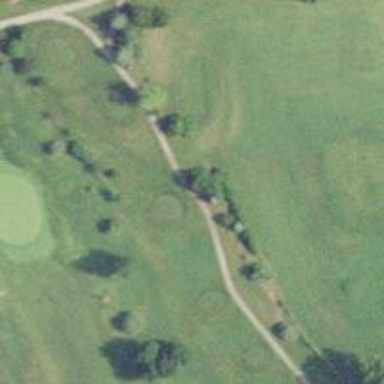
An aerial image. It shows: Service road with grade1 track surface. It resembles golf cart path.